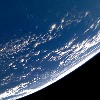
Label: water